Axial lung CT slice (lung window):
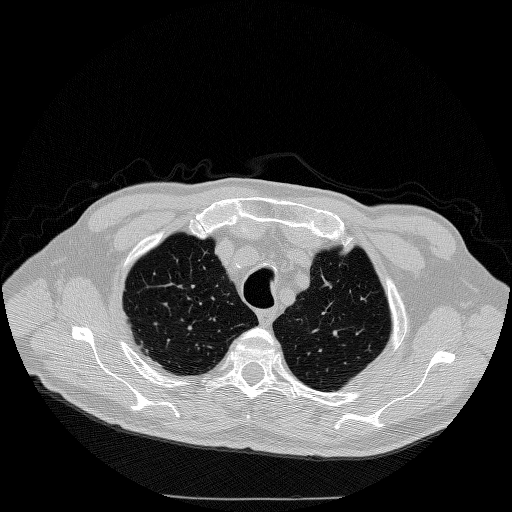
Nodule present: no